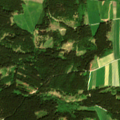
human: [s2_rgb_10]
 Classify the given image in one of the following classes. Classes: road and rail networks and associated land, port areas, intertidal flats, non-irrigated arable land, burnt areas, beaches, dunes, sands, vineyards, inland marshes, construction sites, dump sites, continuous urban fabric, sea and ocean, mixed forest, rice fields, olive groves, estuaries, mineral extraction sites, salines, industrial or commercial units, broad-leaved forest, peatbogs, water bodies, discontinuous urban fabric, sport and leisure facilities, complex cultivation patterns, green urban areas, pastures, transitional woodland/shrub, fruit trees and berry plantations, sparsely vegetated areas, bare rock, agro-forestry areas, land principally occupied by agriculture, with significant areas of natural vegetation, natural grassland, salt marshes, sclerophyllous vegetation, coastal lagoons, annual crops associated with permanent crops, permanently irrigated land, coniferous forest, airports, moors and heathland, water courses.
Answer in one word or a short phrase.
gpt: non-irrigated arable land, complex cultivation patterns, coniferous forest